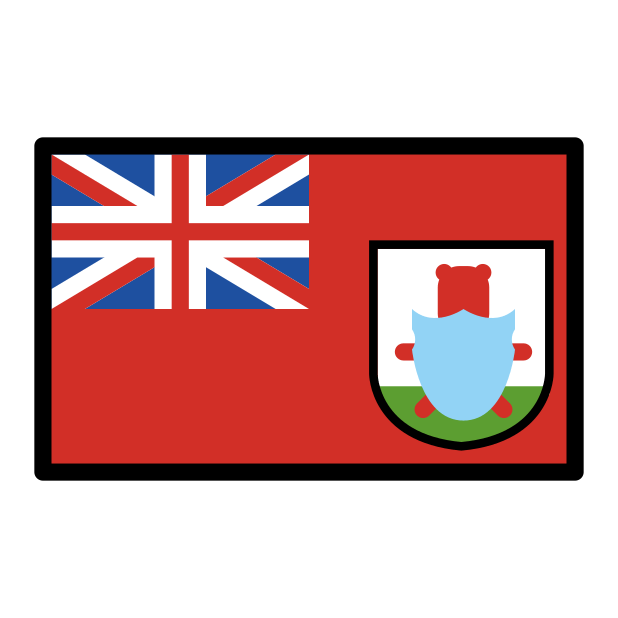
flag: Bermuda